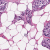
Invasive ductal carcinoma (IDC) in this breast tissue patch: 1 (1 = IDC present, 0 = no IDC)